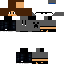
A male skeleton skin with dark skin, wearing brown long hair dressed in a black hoodie and black pants, featuring a closed mouth.